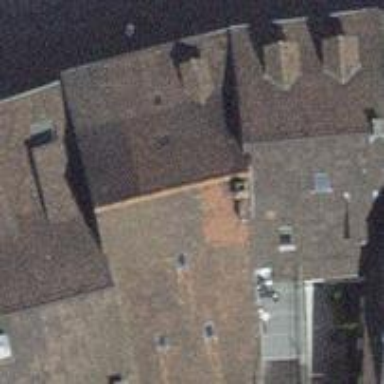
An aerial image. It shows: Building with tile roof.